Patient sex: F
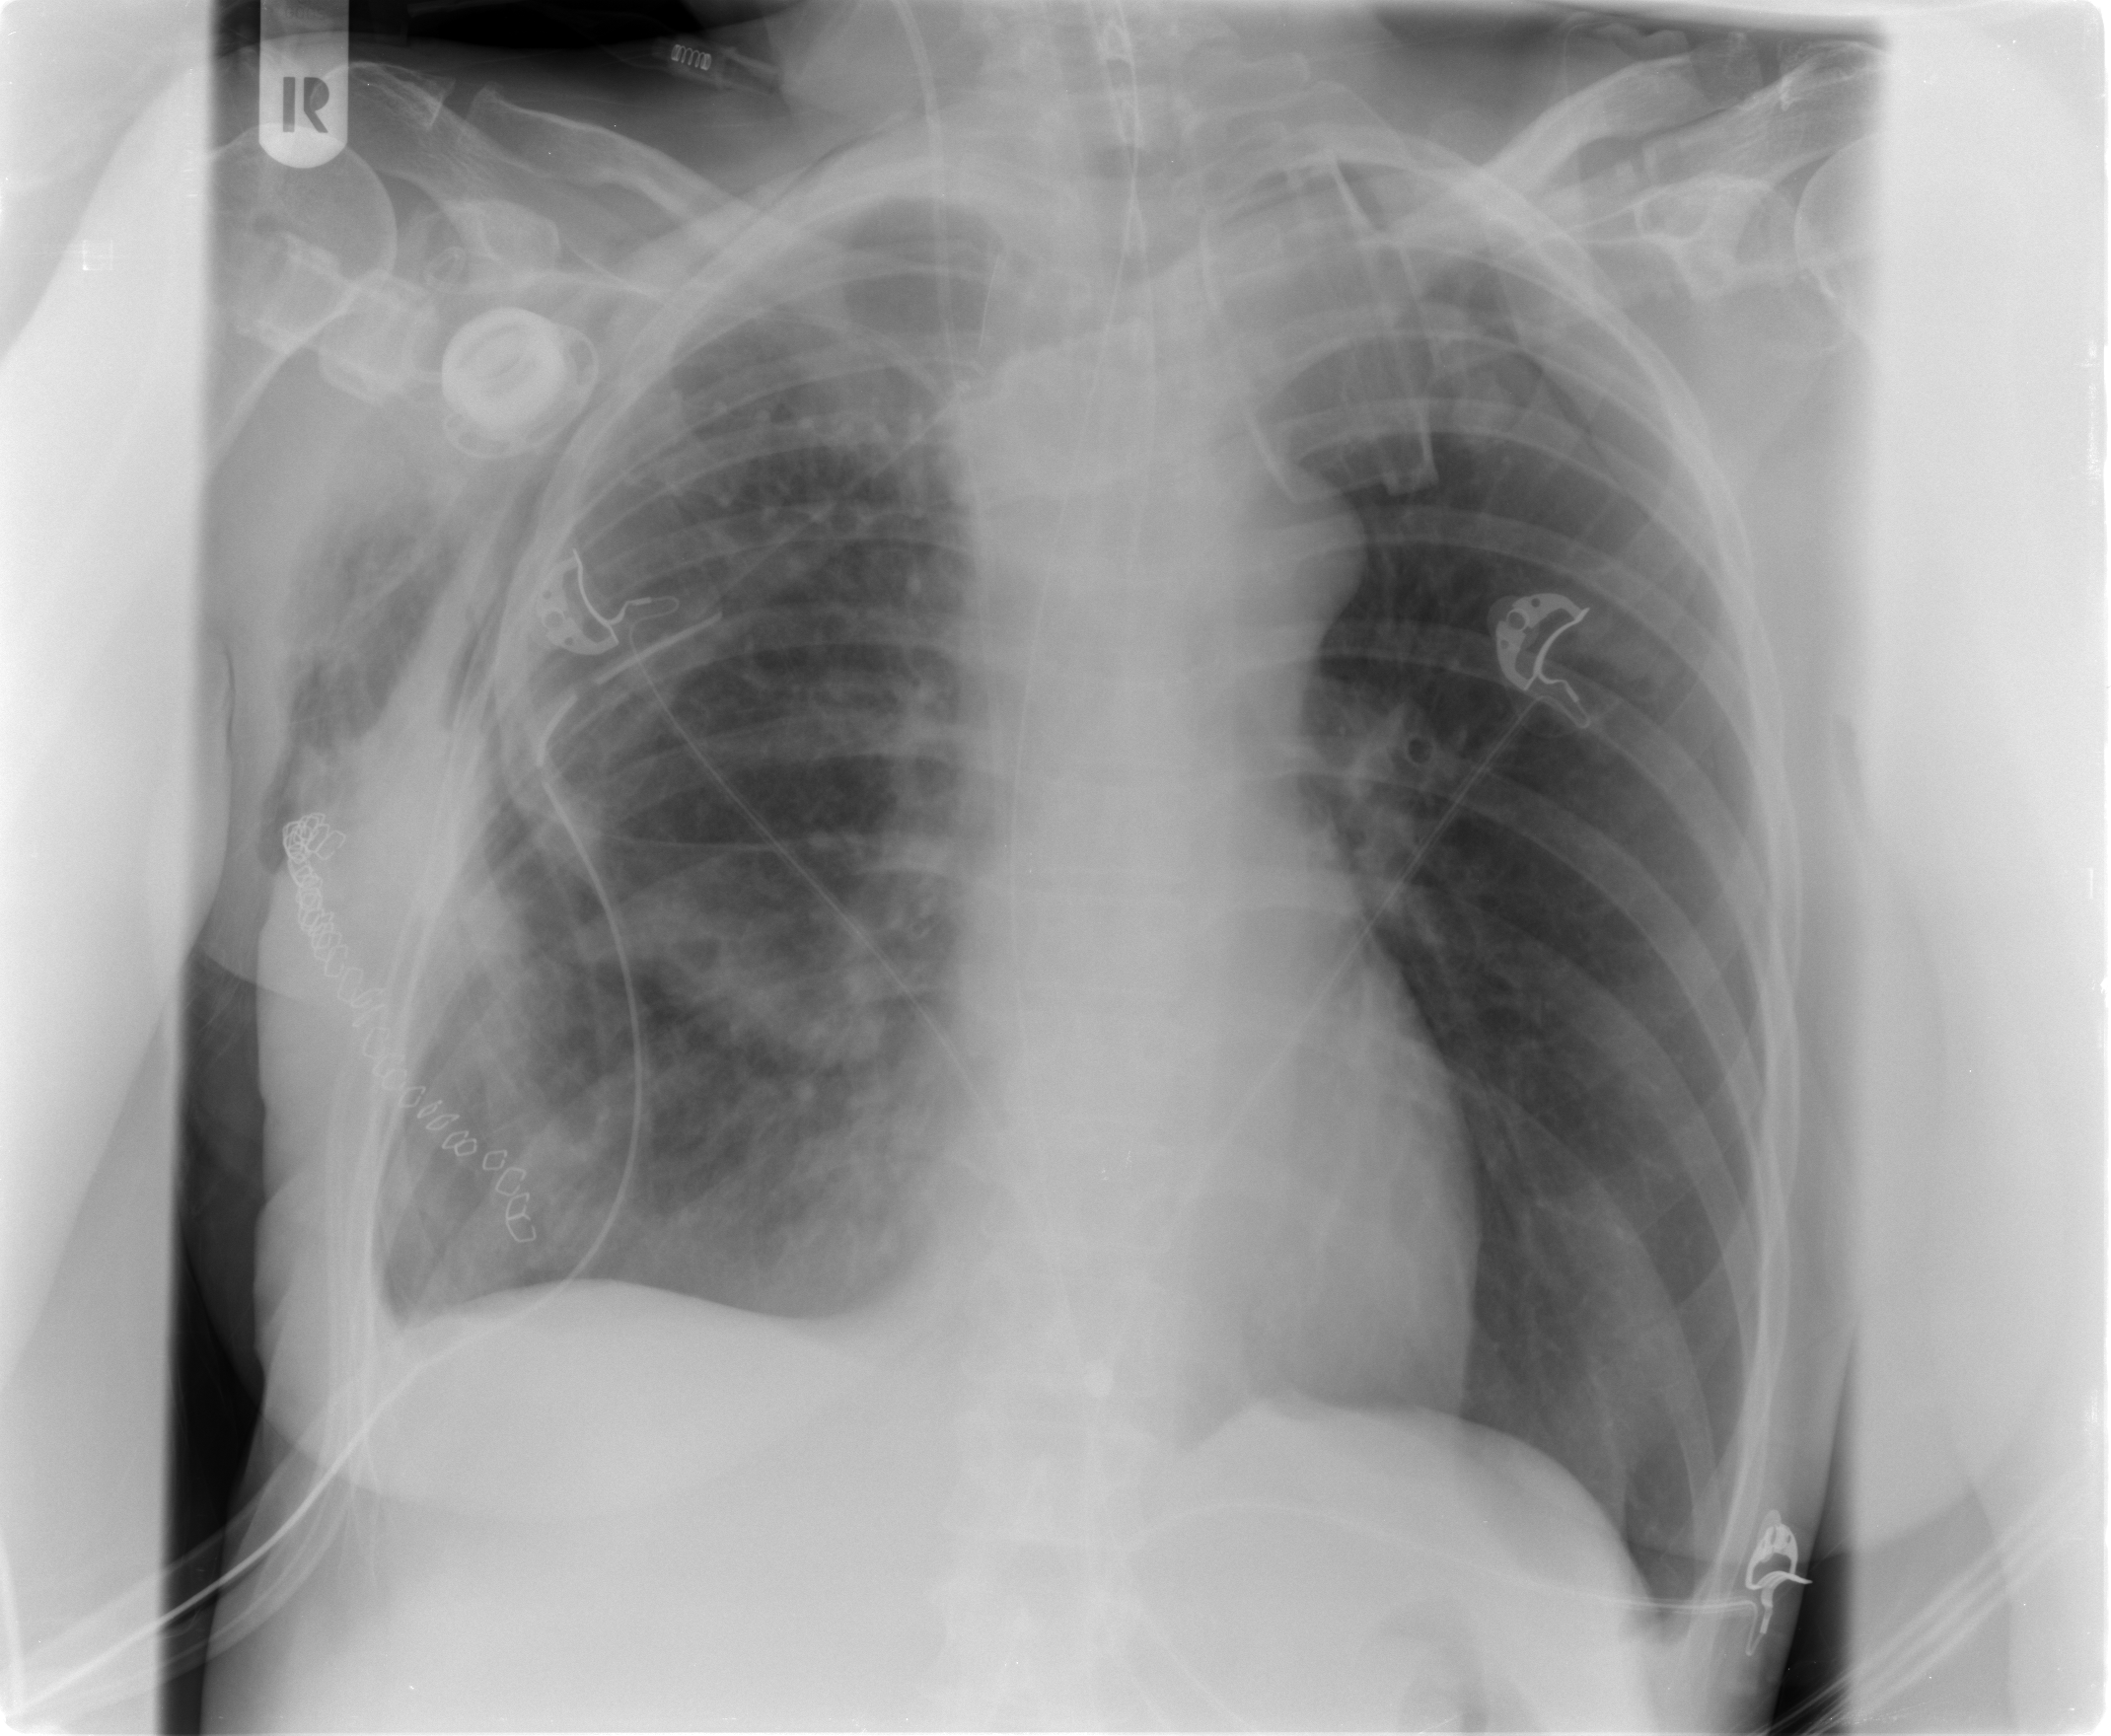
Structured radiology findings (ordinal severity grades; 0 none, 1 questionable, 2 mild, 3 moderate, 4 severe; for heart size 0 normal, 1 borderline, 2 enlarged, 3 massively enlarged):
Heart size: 0
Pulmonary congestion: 0
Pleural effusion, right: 2
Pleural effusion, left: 0
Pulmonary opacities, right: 2
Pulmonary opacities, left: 0
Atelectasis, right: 1
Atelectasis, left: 0